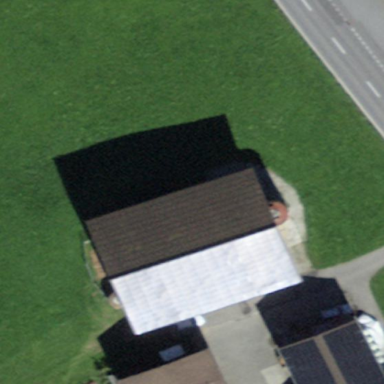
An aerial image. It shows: Rural barn.